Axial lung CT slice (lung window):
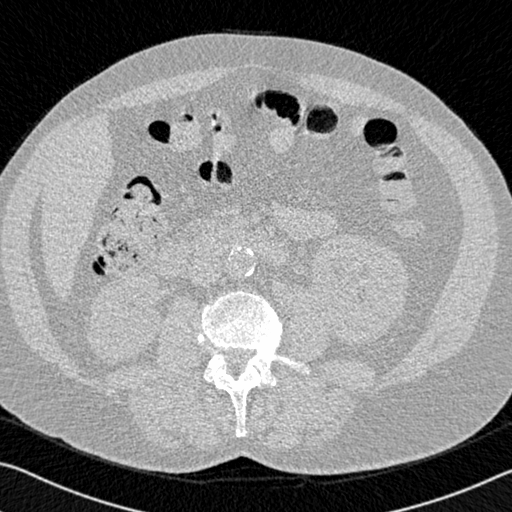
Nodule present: no